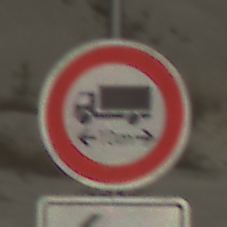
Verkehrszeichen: TatsaechlicheLaenge
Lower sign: RichtungsangabeDurchPfeile2
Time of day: MorningAfternoon
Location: Outdoor (Beach)
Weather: PartlyCloudy
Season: NotSpecified
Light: Natural